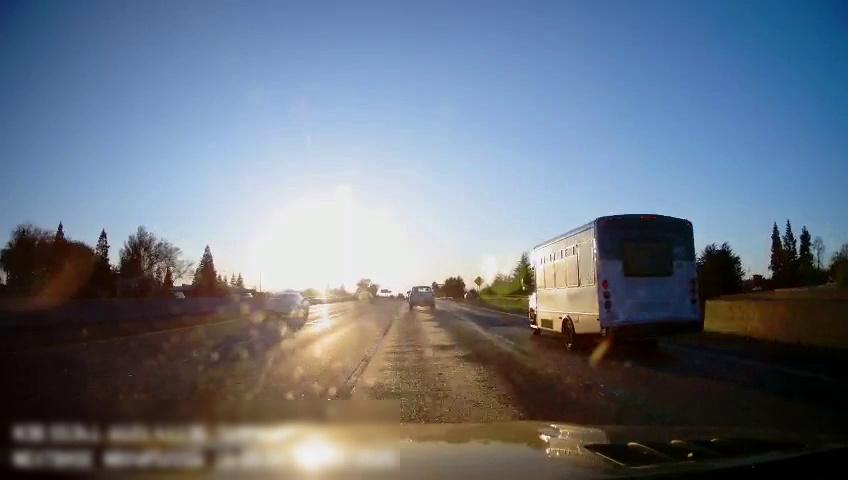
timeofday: Day
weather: Sunny
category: Drivable Space
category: Vehicles | SUV
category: Vehicles | Car
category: Vehicles | SUV
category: Vehicles | Bus
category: Vehicles | SUV
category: Vehicles | Car
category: Lanes | Alternate Lane
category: Lanes | Alternate Lane
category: Lanes | Current Lane
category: Lanes | Current Lane
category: Lanes | Alternate Lane
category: Traffic | Signs